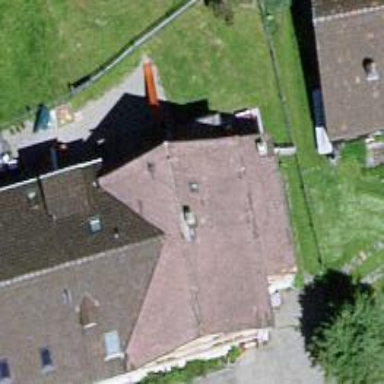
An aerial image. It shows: Simple and straightforward house.